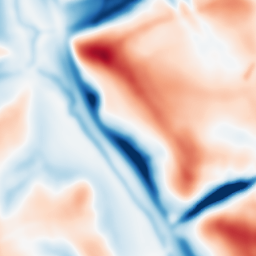
Category: multiscale
Decomposition family: dog
Decomposition parameters: sigma_low: 3
sigma_high: 20
Upsampling method: regularized
Upsampling parameters: scale: 4
lambda_reg: 0.001
Upsampling scale: 4